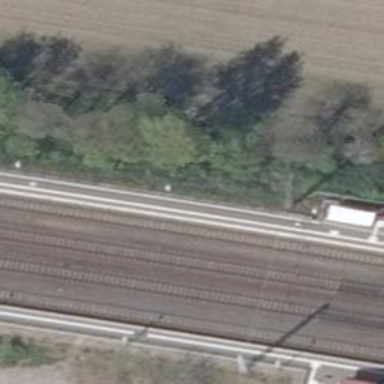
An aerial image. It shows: Stop position for public transport at railway stop.